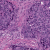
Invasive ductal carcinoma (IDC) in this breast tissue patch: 1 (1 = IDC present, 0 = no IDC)